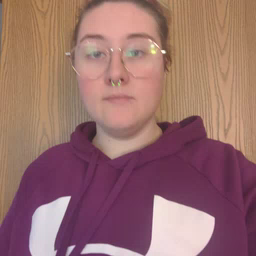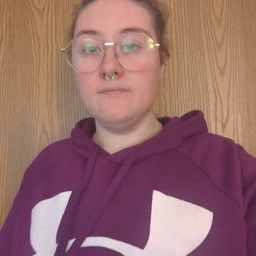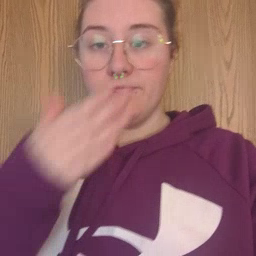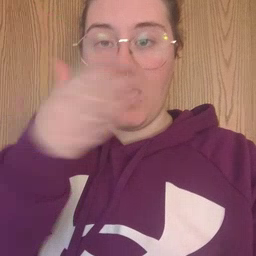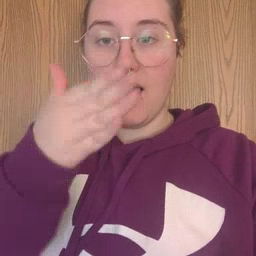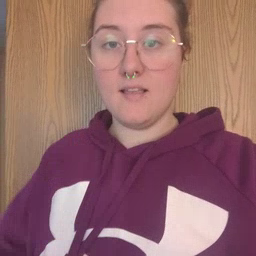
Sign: flag